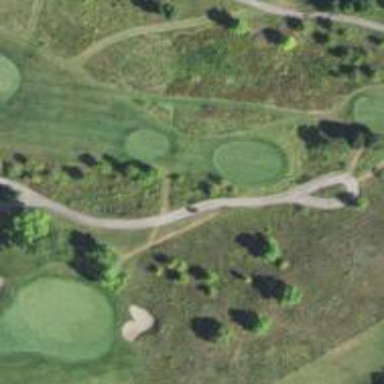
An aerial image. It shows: Footway that resembles golf path.